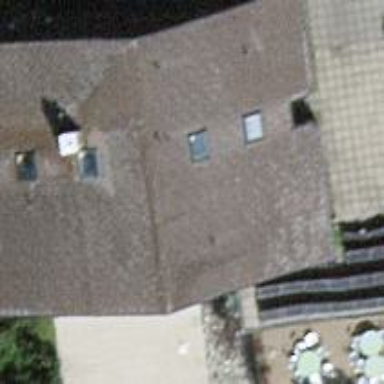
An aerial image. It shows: Hotel building.